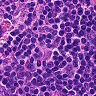
Metastatic tissue present: no